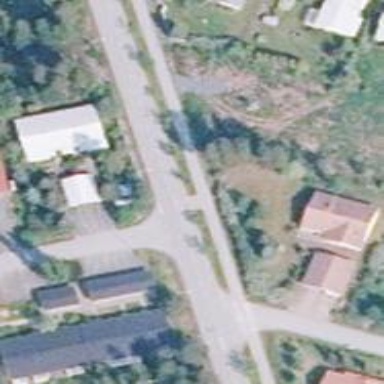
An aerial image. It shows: Cycleway.